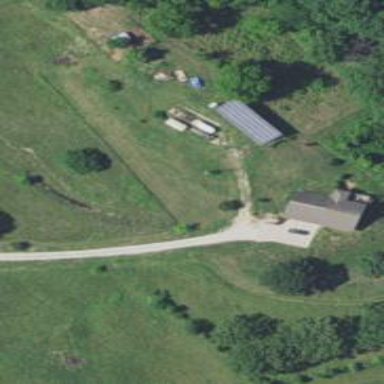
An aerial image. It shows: Driveway.